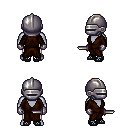
a pixel art fantasy rpg character, male body template, dark elf, purple skin, brown robe, white pants, blonde short mohawk hairstyle, metal helm, metal gloves, ghillies, dagger, four views (front, back, left, right), 2x2 character sprite sheet, small pixel art, hard edges, no anti-aliasing